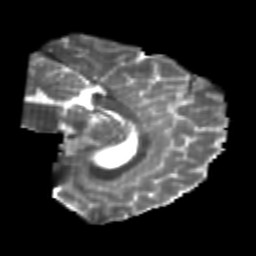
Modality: T2w
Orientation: sagittal
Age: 23
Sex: male
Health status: healthy
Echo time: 0.074 s